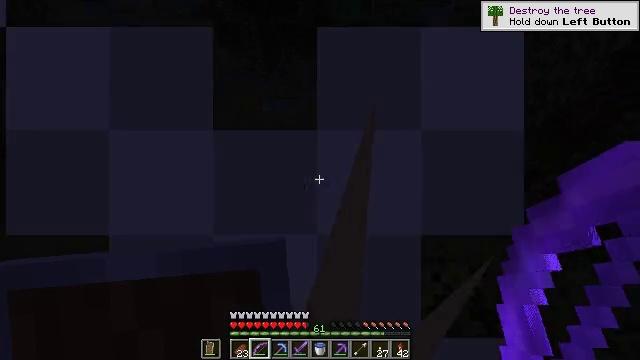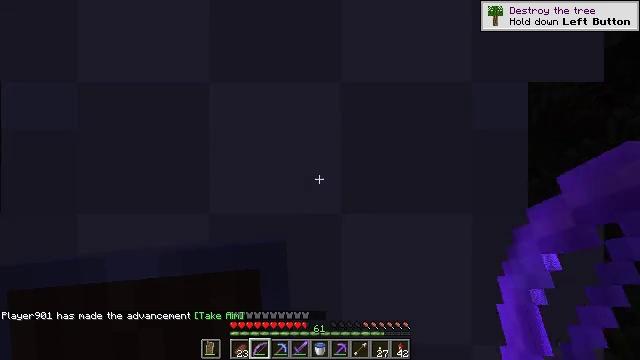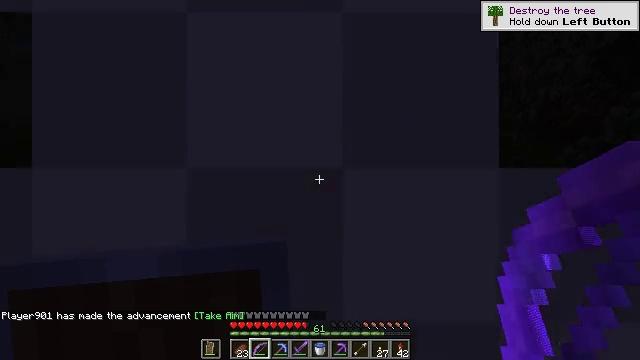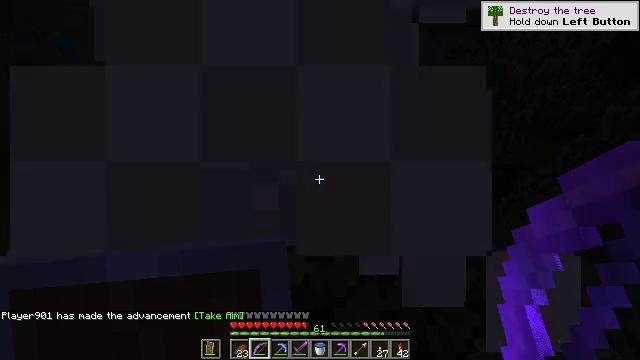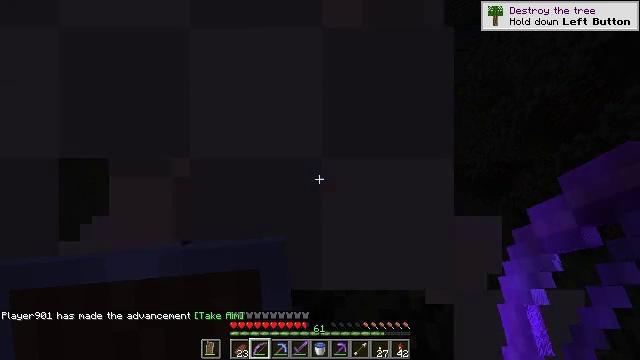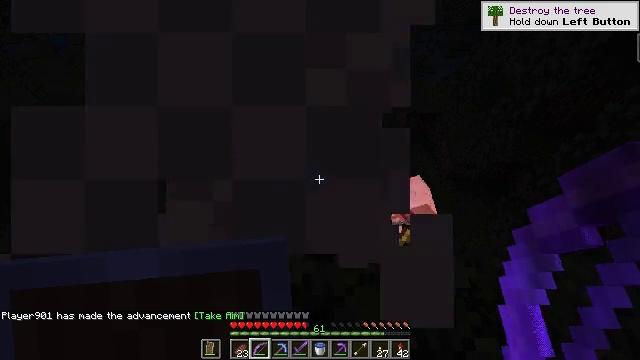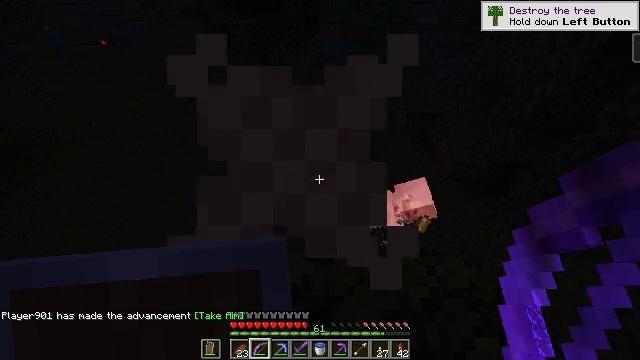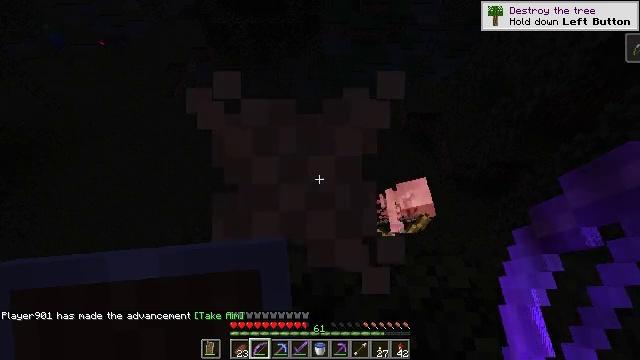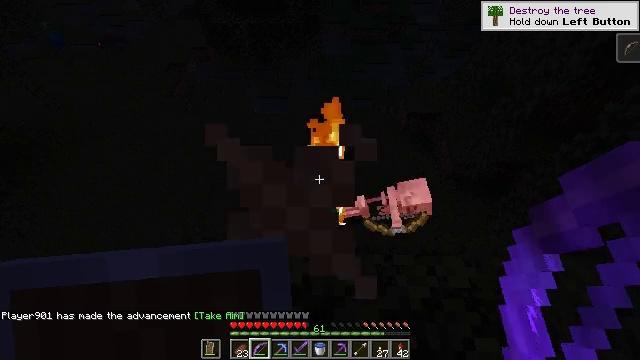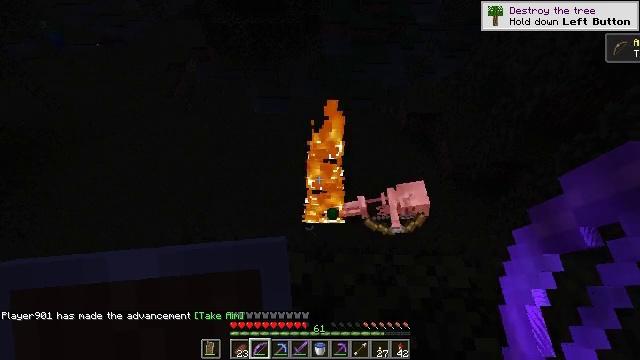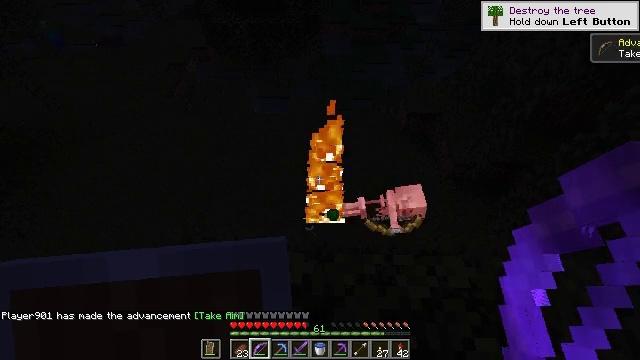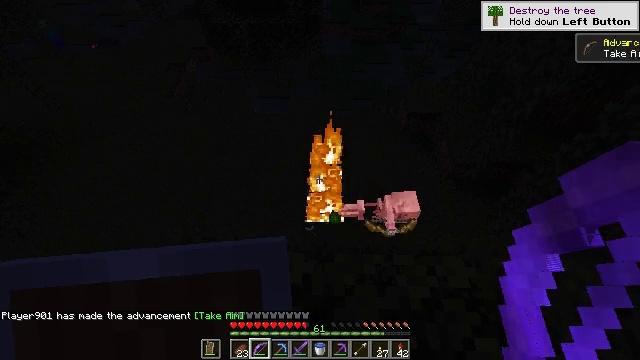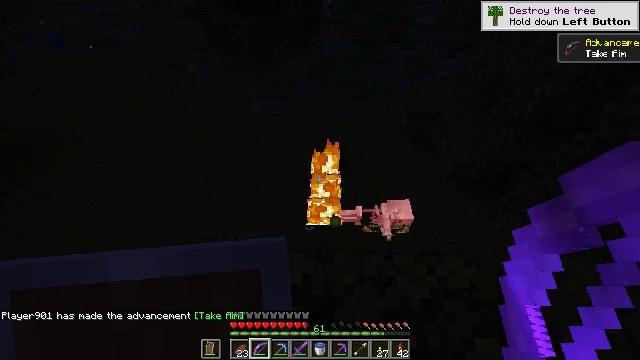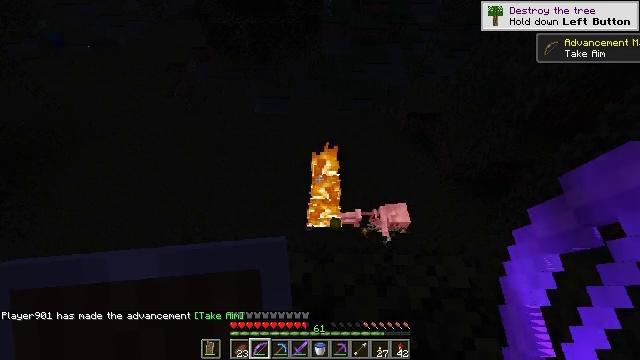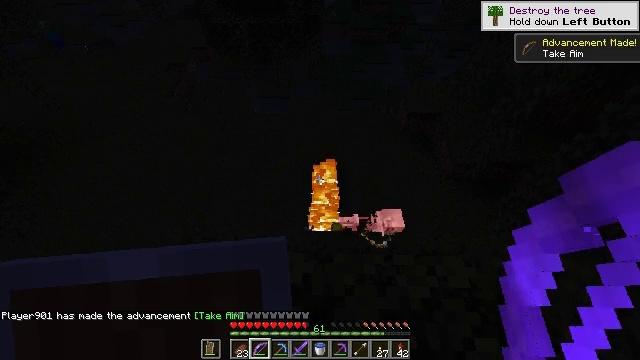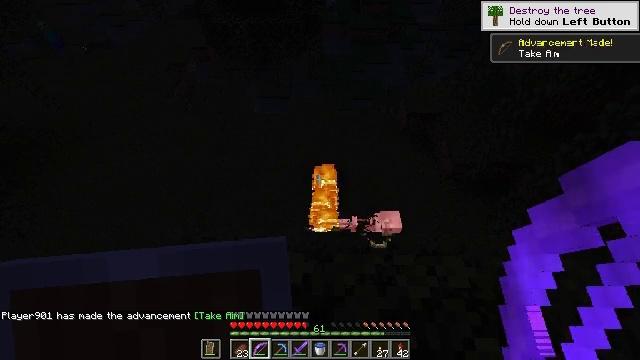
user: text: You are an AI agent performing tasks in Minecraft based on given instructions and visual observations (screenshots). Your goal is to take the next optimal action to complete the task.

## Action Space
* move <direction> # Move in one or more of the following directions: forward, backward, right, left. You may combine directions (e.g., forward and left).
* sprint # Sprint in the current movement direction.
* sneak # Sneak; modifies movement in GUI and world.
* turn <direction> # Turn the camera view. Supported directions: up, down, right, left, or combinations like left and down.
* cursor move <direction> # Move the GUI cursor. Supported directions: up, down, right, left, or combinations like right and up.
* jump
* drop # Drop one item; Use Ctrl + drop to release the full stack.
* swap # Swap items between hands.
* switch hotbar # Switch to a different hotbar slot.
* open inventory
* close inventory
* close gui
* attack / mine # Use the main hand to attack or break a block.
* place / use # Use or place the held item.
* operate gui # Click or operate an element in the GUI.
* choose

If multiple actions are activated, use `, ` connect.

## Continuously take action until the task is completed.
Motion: motion action
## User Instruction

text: Kill enemies.
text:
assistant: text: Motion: turn right
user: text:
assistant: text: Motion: no_op
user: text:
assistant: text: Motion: no_op
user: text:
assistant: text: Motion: no_op
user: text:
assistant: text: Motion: no_op
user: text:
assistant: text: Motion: no_op
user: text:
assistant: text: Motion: no_op
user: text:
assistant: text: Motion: no_op
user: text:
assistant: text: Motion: no_op
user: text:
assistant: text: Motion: no_op
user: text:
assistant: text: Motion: no_op
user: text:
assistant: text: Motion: no_op
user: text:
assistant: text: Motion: no_op
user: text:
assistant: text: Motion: no_op
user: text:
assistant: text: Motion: no_op
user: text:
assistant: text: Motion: no_op
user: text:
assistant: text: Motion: no_op
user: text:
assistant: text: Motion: no_op
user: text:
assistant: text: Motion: no_op
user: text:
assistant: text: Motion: no_op
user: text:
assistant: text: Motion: no_op
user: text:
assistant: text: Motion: no_op
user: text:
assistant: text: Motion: no_op
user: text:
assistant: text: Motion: no_op
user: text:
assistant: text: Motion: no_op
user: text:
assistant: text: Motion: no_op
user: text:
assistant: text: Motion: no_op
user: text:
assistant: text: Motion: no_op
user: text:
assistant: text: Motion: no_op
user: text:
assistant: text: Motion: no_op